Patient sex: F
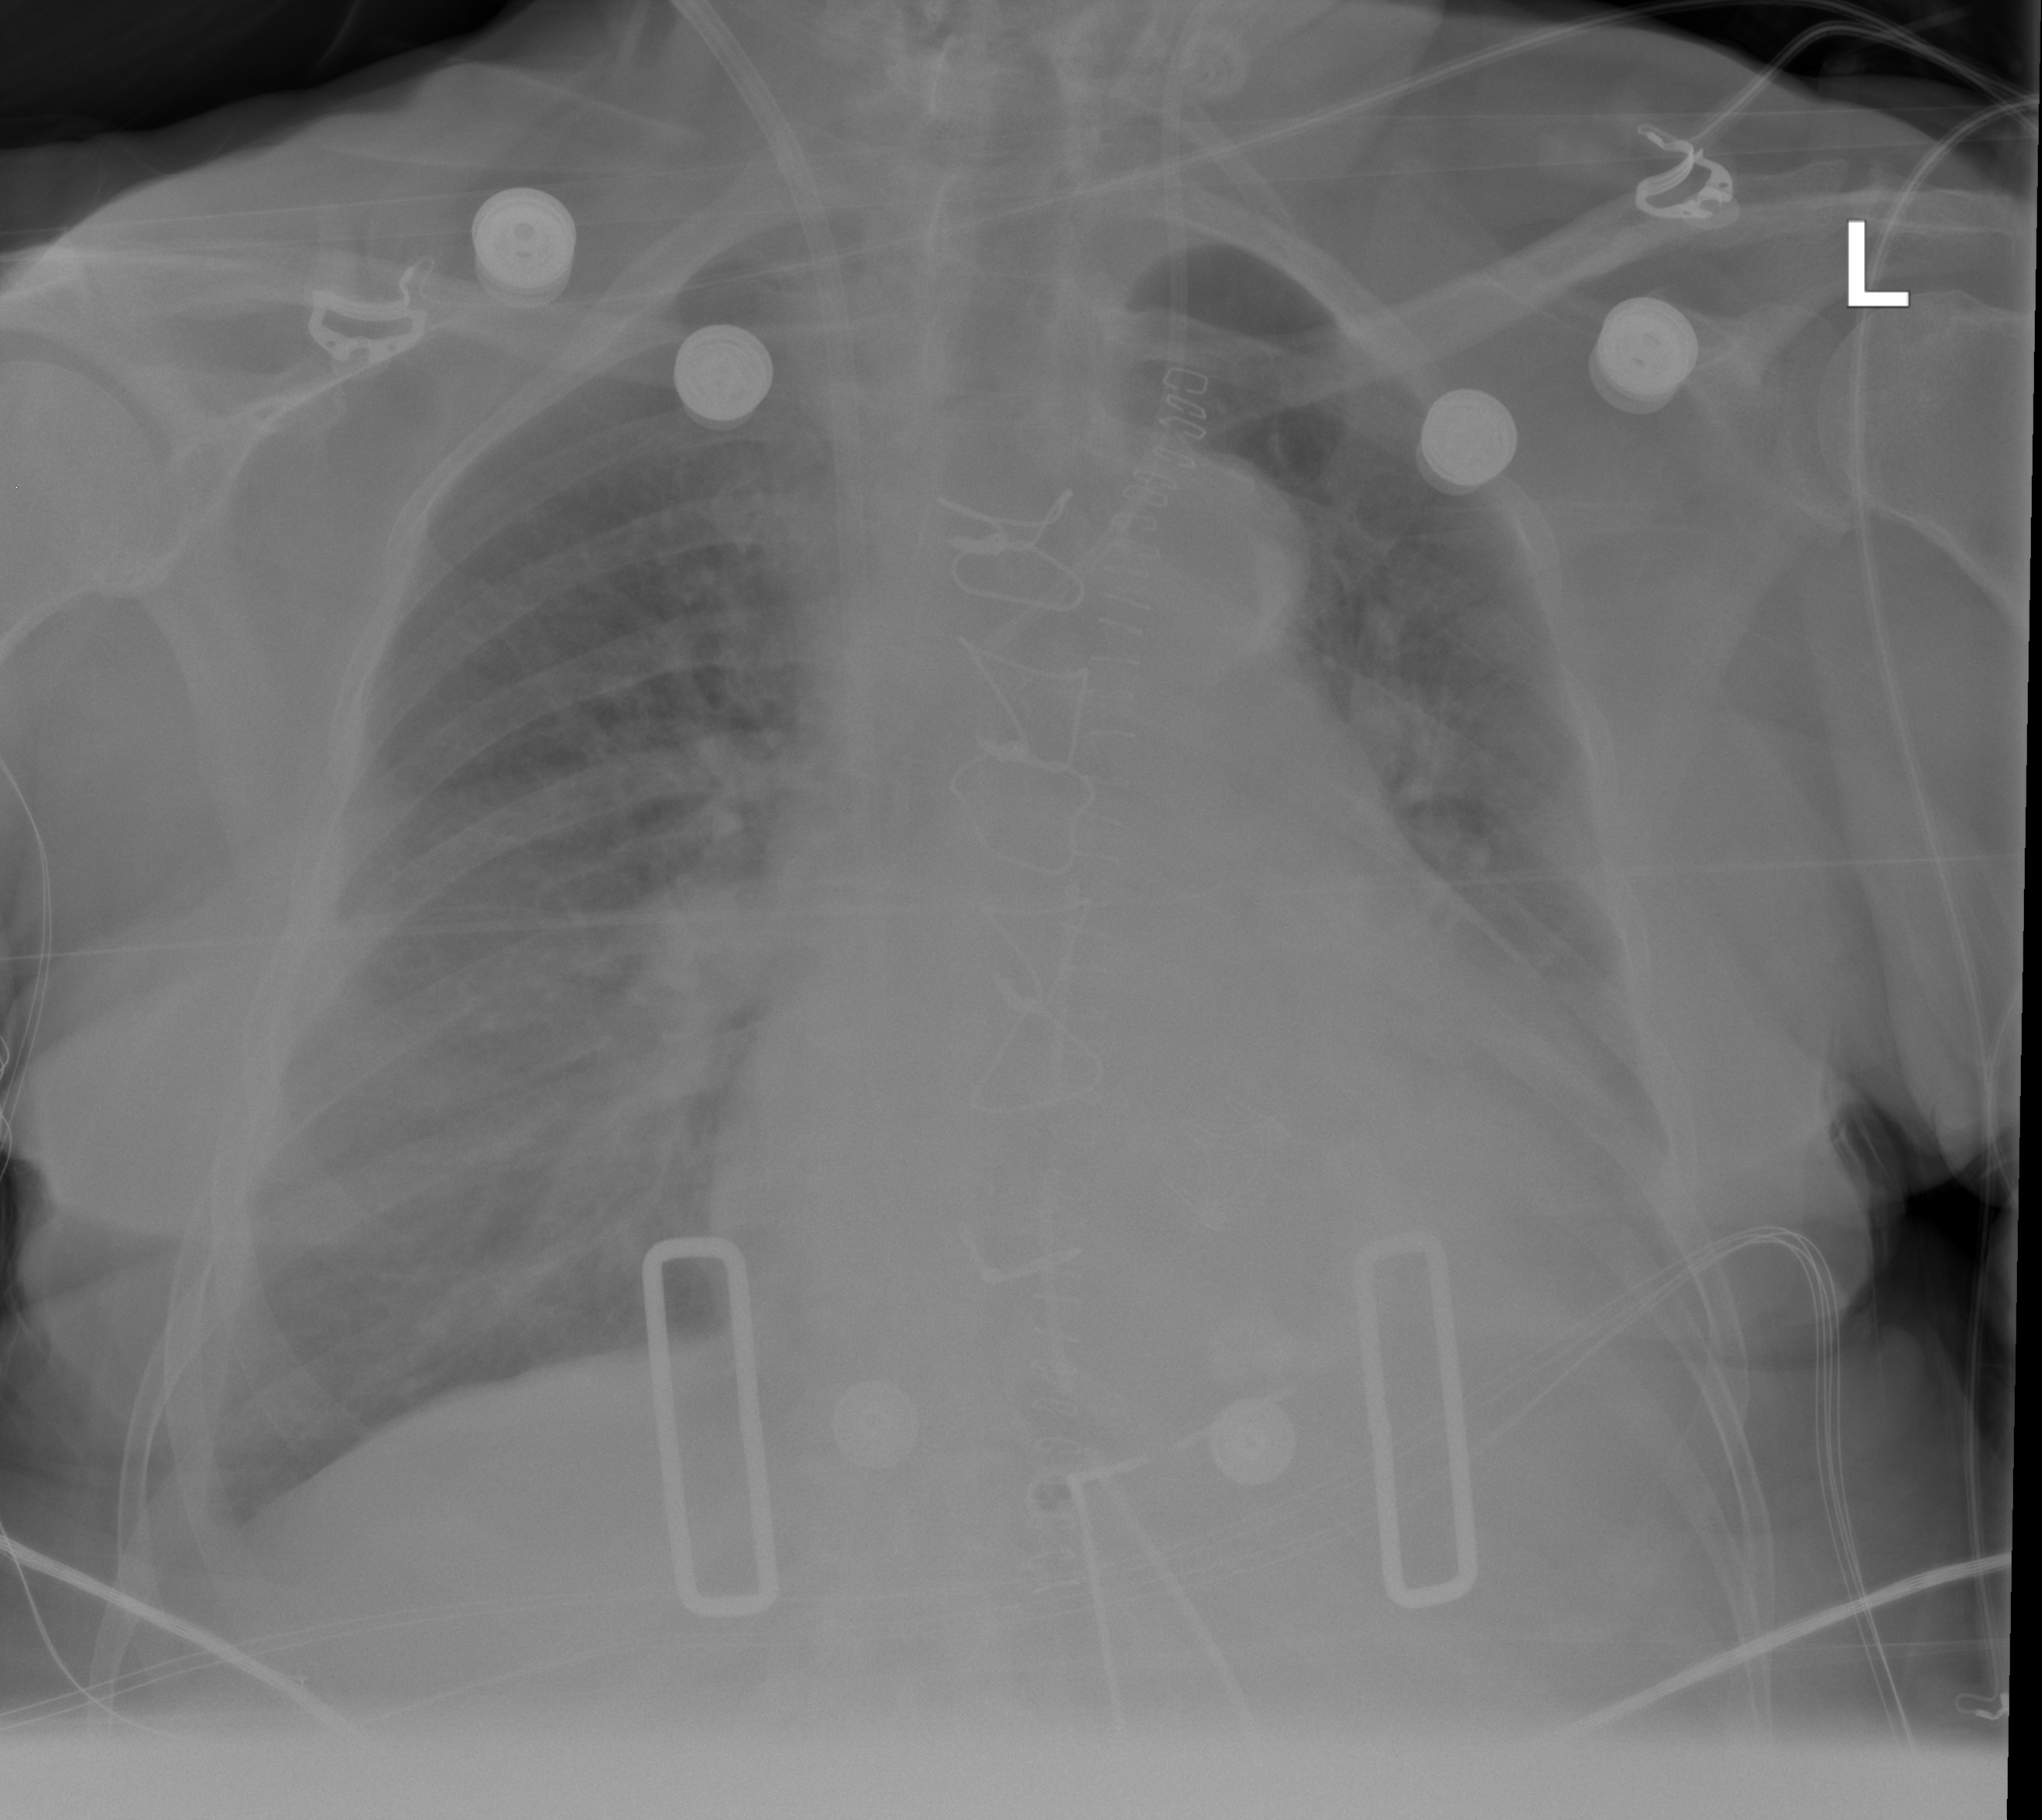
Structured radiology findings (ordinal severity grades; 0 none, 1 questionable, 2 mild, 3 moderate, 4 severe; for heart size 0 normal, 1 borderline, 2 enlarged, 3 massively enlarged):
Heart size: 3
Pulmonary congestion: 0
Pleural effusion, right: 2
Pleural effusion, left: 1
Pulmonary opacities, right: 2
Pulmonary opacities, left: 0
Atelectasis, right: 0
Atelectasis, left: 0